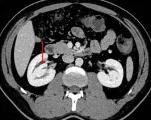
Contrast-enhanced. CT showed oval solid mass (red arrows) in right renal sinus with identical density and enhancement pattern to adjacent normal renal cortex.
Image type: radiology (ct)